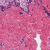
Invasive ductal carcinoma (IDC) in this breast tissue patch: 0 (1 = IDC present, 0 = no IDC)